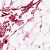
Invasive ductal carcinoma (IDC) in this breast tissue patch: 0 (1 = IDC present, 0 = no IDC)